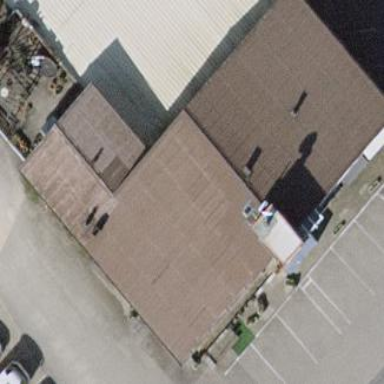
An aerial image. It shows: Caravan shop housed within building.